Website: home-depot
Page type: delivery-shipping
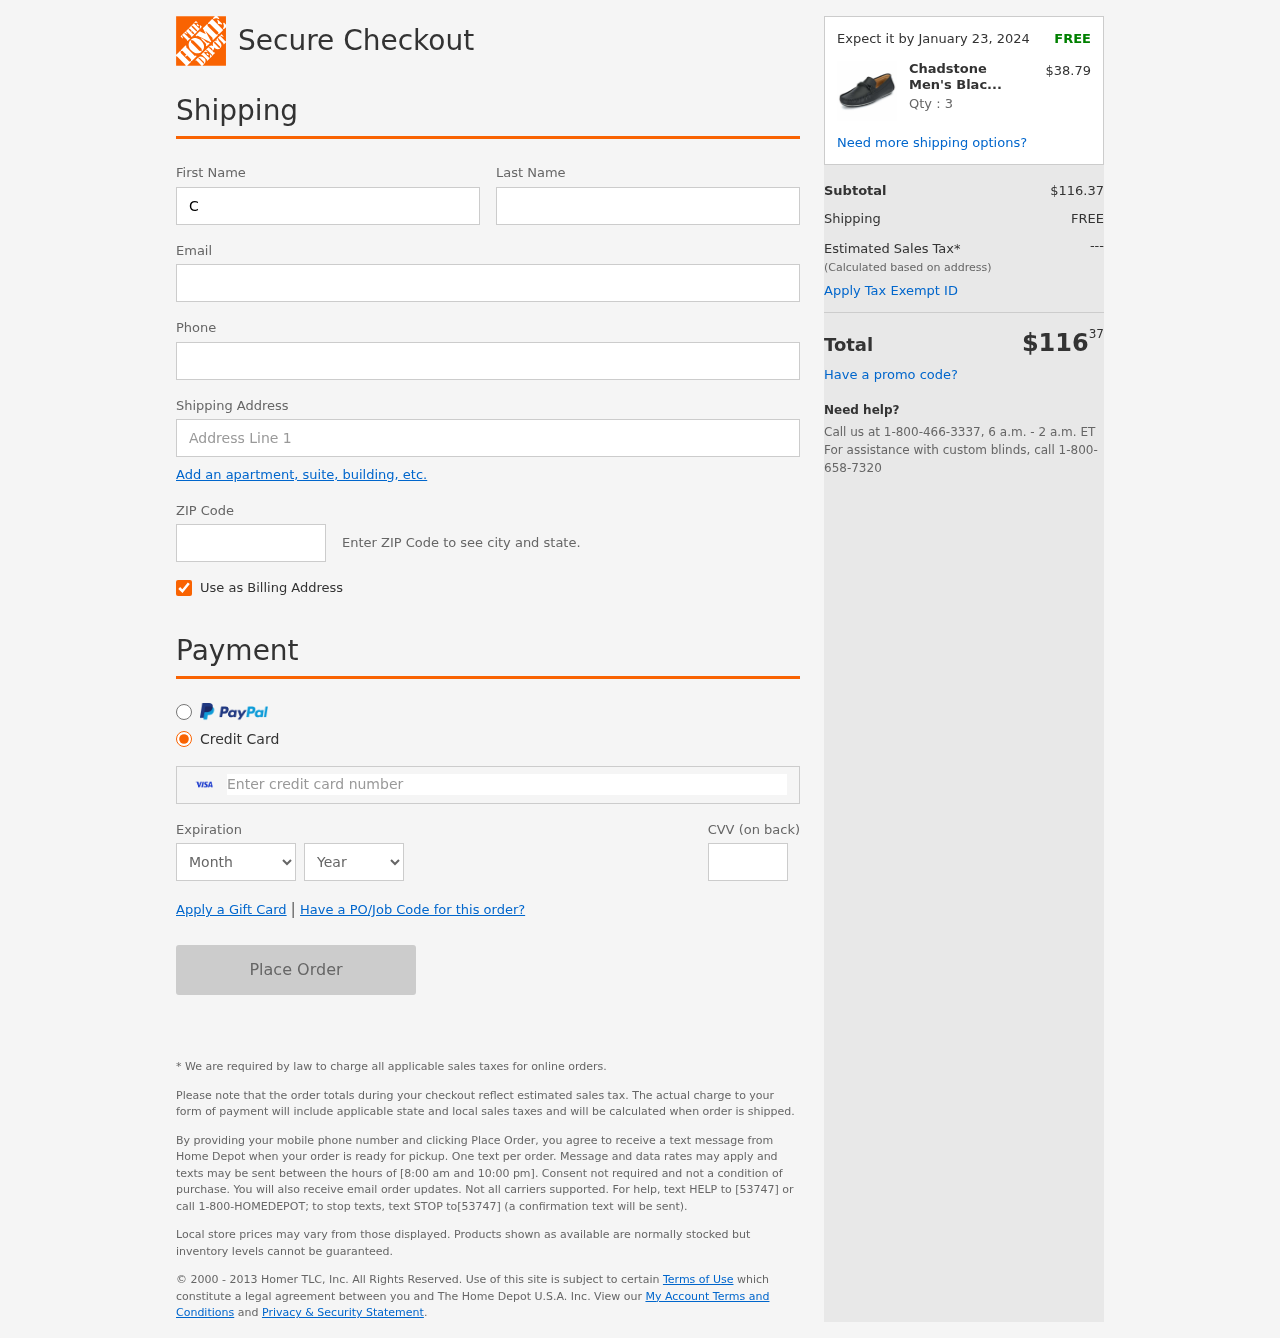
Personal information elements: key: PII_CARD_CVV
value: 823
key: PII_CARD_EXPIRY_MONTH
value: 07
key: PII_CARD_EXPIRY_YEAR
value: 29
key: PII_CARD_NUMBER
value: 4614 7417 0707 9975
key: PII_EMAIL
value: catherine.lopez@yahoo.com
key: PII_FIRSTNAME
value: Catherine
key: PII_LASTNAME
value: Lopez
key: PII_PHONE
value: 3965578578
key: PII_POSTCODE
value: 06318
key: PII_STREET
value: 90080 Olivia Mount Suite 813
Product elements: key: PRODUCT1_NAME
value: Chadstone Men's Black Loafers-10 UK (44 EU) (CH 110)
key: PRODUCT1_PRICE
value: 38.79
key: PRODUCT1_QUANTITY
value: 3
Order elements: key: ORDER_DELIVERY_DATE
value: Expect it by January 23, 2024
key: ORDER_SUBTOTAL
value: $116.37
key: ORDER_SHIPPING_COST
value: FREE
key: ORDER_TOTAL
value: $11637